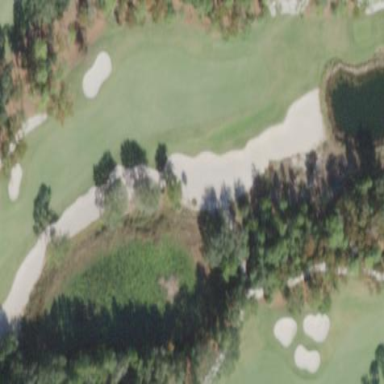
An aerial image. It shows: Golf bunker filled with sandy terrain.